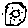
Label: circle